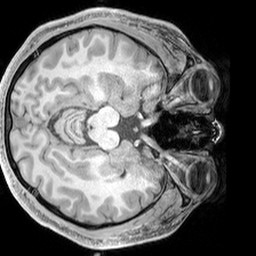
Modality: T1w
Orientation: axial
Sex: male
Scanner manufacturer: siemens
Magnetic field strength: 3 T
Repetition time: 2.3 s
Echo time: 0.00226 s